Question: I've added the latest MagicalRecord develop branch code (eb72053) to a new XCode 5.0.2 Empty project w/ Core Data.
I created the following simple model for a Person:

Then, in addition to creating the NSManagedObject subclass 'Person' and adding the MagicalRecord import to my .pch file, I set my application delegate to be the following:
'''
#import "MRFAppDelegate.h"
#import "Person.h"
@implementation MRFAppDelegate
- (BOOL)application:(UIApplication *)application didFinishLaunchingWithOptions:(NSDictionary *)launchOptions
{
[self dataTests];
return YES;
}
- (void)dataTests {
[MagicalRecord setupCoreDataStackWithStoreNamed:@"MagicalRecordFunTests.sqlite"];
Person *person = [Person findFirst];
if (!person) {
NSLog(@"Could not find person");
person = [Person createEntity];
}
NSLog(@"currentAge: %@", person.age);
person.age = [NSNumber numberWithInteger:[person.age integerValue] + 10];
NSLog(@"newAge: %@", person.age);
person.name = [NSString stringWithFormat:@"%@, and now I am %@", person.name, person.age];
[[NSManagedObjectContext defaultContext] saveToPersistentStoreAndWait];
exit(0);
}
@end
'''
Now, when I run this for the first time, I see the following expected output in the console:
'''
2014-02-04 03:12:50.602 MagicalRecordFun<URL> -> Created Context UNNAMED
2014-02-04 03:12:50.604 MagicalRecordFun<URL> Set Root Saving Context: <NSManagedObjectContext: 0x8d1dc90>
2014-02-04 03:12:50.605 MagicalRecordFun<URL> Created Main Queue Context: <NSManagedObjectContext: 0x8a0e290>
2014-02-04 03:12:50.605 MagicalRecordFun<URL> Set Default Context: <NSManagedObjectContext: 0x8a0e290>
2014-02-04 03:12:50.608 MagicalRecordFun[24299:70b] Could not find person
2014-02-04 03:12:50.609 MagicalRecordFun[24299:70b] currentAge: 0
2014-02-04 03:12:50.610 MagicalRecordFun[24299:70b] newAge: 10
2014-02-04 03:12:50.610 MagicalRecordFun<URL>: *** DEFAULT ***> on *** MAIN THREAD ***
2014-02-04 03:12:50.611 MagicalRecordFun<URL> - Save Parents? 1
2014-02-04 03:12:50.612 MagicalRecordFun<URL> - Save Synchronously? 1
2014-02-04 03:12:50.612 MagicalRecordFun<URL> Context DEFAULT is about to save. Obtaining permanent IDs for new 1 inserted objects
2014-02-04 03:12:50.614 MagicalRecordFun<URL> ***> on *** MAIN THREAD ***
2014-02-04 03:12:50.615 MagicalRecordFun<URL> - Save Parents? 1
2014-02-04 03:12:50.615 MagicalRecordFun<URL> - Save Synchronously? 1
2014-02-04 03:12:50.616 MagicalRecordFun<URL> is about to save. Obtaining permanent IDs for new 1 inserted objects
2014-02-04 03:12:50.618 MagicalRecordFun[24299:70b] __70-[NSManagedObjectContext(MagicalSaves) MR_saveWithOptions:completion:]_block_invoke25(0x8d1dc90) - Finished saving: <NSManagedObjectContext (0x8d1dc90): *** BACKGROUND SAVING (ROOT) ***> on *** MAIN THREAD ***
'''
However, if I open up the newly created .sqlite file, I see unexpected data, which looks like each update I made to the model was called twice:
'''
sqlite> select ZAGE,ZNAME from ZPERSON;
20|(null), and now I am 10, and now I am 20
'''
Each time I run the app subsequently, it does the same thing, picking up the unexpected value from the database, and then adding 10 to the age on the model object, but adding 20 to the age in the database.
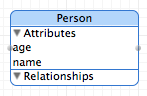
Answer: As @casademora points out, MagicalRecord is behaving correctly in this situation. The issue here is the 'exit(0)', which causes the iOS Simulator to call 'application:didFinishLaunchingWithOptions' a second time.
Moving this example code to 'main.m' or changing the 'exit(0)' to 'exit(1)' gives the correct behavior.